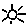
Label: sun